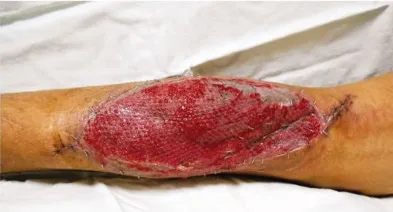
(d) Three days after STSG coverage and NPWT application.
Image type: medical_photograph (skin_photograph)